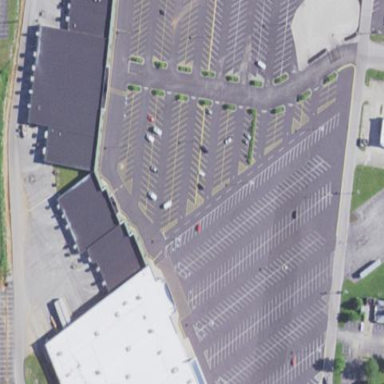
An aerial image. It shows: Parking area with asphalt surface.